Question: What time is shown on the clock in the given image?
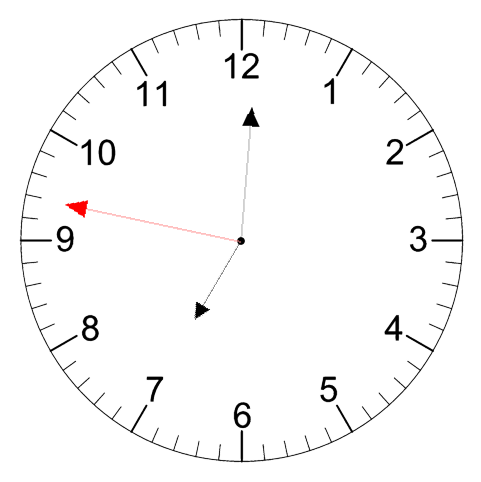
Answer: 07:00:47